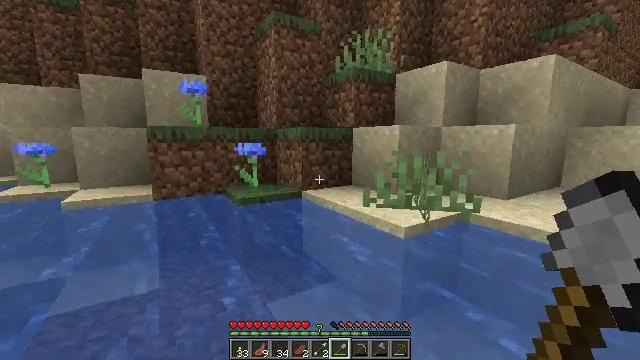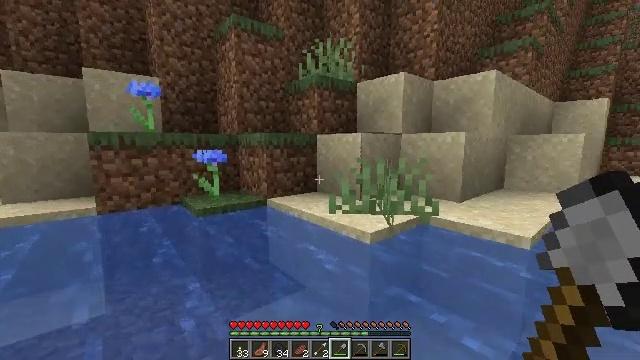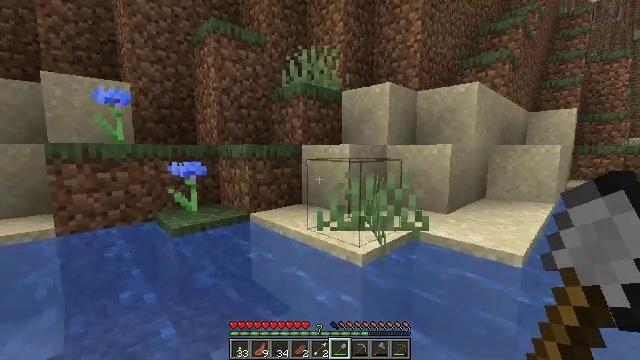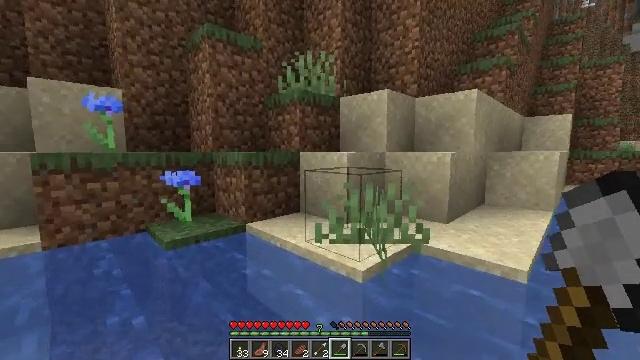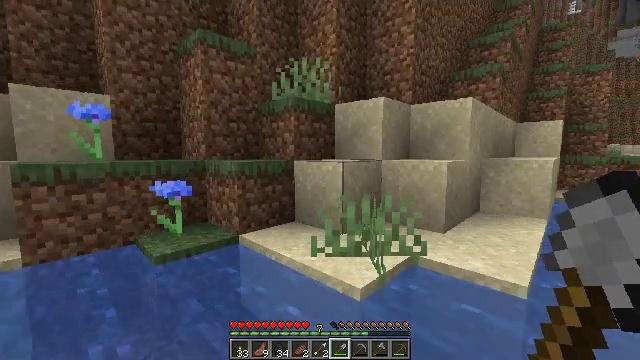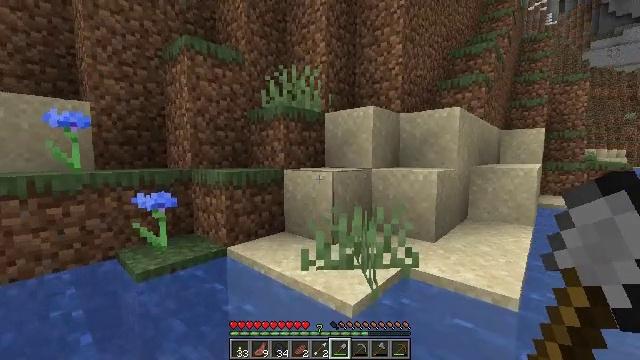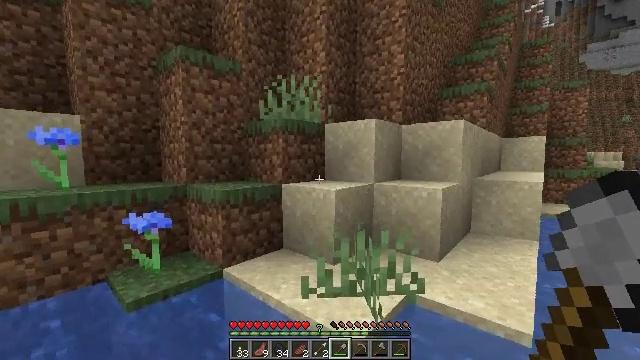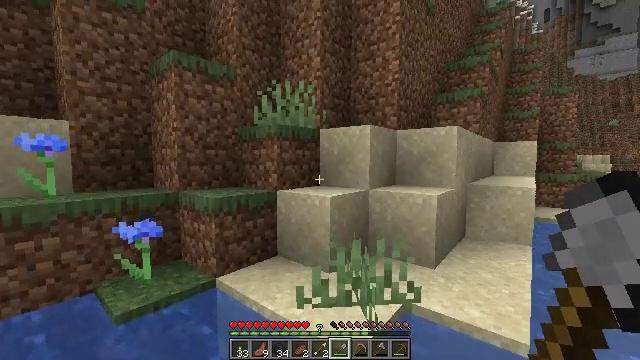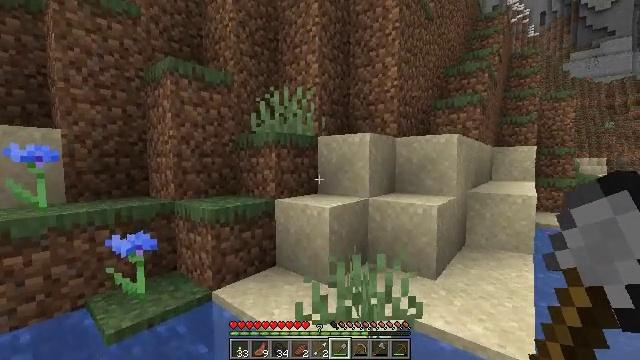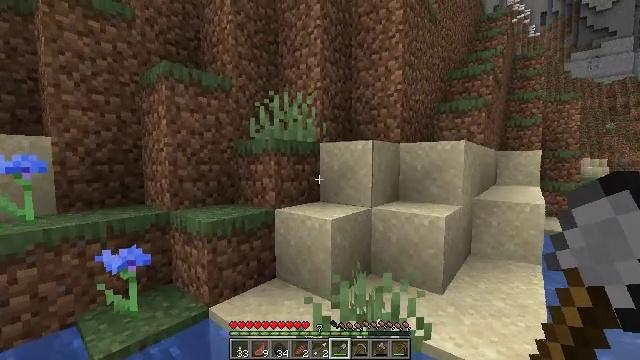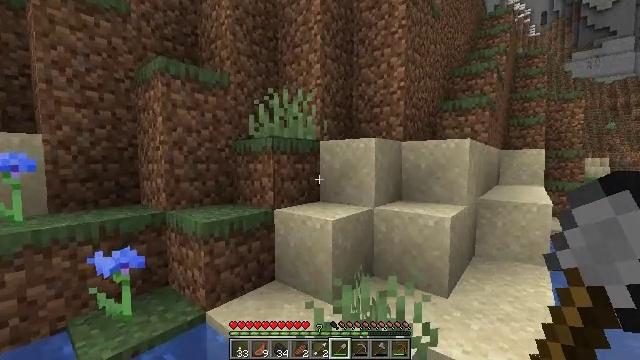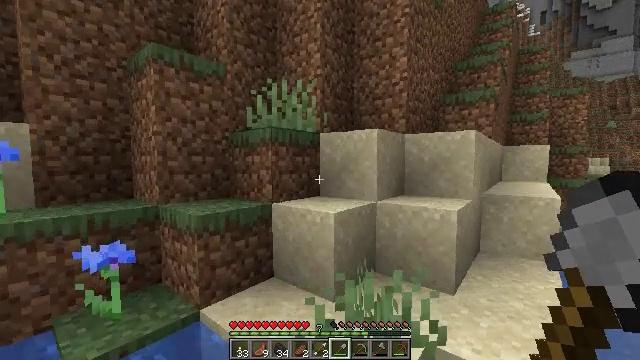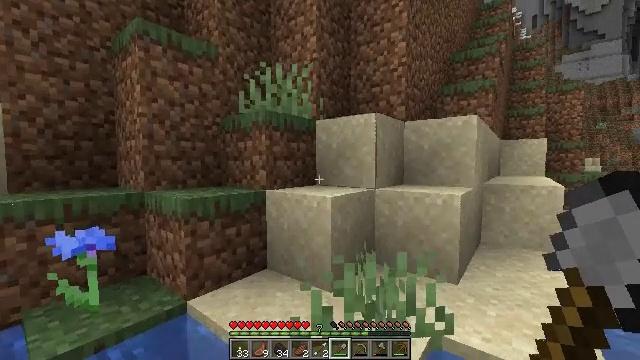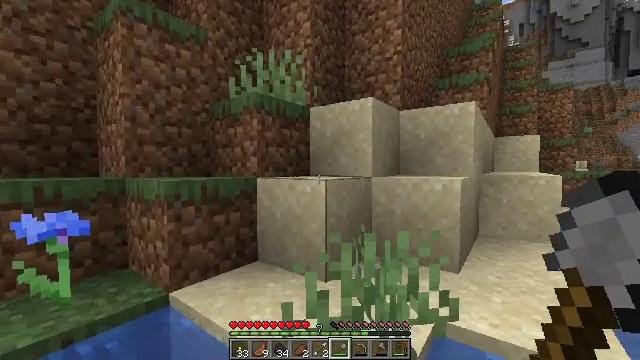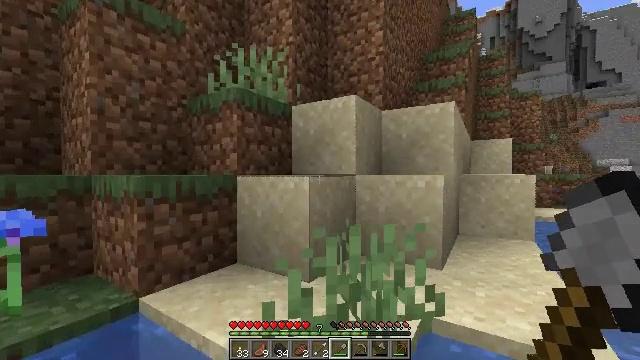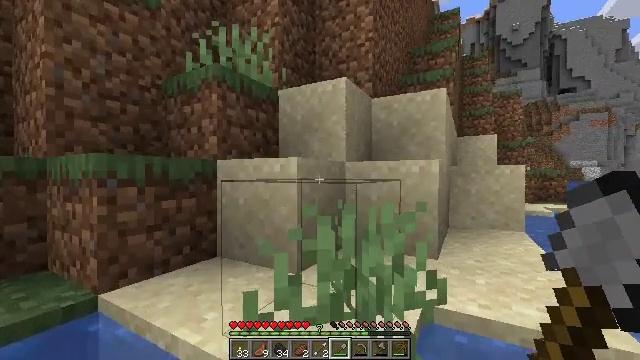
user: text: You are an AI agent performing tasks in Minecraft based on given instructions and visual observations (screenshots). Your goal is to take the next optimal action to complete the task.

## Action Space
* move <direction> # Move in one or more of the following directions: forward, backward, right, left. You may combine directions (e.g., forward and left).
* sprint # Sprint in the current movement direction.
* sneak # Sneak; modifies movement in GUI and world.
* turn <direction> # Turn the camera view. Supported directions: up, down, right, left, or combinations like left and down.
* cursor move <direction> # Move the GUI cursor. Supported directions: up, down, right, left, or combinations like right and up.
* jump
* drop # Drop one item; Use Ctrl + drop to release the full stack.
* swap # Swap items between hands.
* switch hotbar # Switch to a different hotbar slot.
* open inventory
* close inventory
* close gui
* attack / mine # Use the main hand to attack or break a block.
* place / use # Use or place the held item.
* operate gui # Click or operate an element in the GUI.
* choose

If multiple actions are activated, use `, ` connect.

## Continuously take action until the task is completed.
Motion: motion action
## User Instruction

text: Attack the ground to gather sand.
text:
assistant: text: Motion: move forward, turn right and up, jump
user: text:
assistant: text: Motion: move forward, turn right, jump
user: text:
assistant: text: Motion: move forward, jump
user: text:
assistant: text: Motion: move forward, turn right, jump
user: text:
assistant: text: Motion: move forward, turn right, jump
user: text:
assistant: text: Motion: move forward, jump
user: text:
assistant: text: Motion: move forward, turn right, jump
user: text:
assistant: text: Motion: move forward, jump
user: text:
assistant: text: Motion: move forward, jump
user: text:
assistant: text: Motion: move forward, jump
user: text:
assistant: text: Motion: move forward, jump
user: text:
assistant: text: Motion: move forward, turn right, jump
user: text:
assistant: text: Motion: move forward, turn right and up, jump
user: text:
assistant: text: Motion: move forward, turn right and up, jump
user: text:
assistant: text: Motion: move forward, turn right, jump
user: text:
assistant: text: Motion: move forward, turn right, jump
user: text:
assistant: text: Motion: move forward, turn right, jump
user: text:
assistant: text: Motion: move forward, turn right, jump
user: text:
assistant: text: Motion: move forward, turn right, jump
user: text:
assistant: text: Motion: move forward, turn right, jump
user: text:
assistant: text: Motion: move forward, turn right, jump
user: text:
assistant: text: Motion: move forward, turn right, jump
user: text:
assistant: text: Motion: move forward, jump
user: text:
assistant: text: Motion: move forward, jump
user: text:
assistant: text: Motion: move forward
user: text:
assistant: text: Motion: move forward
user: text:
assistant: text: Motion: move forward
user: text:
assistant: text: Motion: move forward
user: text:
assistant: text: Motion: move forward
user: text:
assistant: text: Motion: move forward